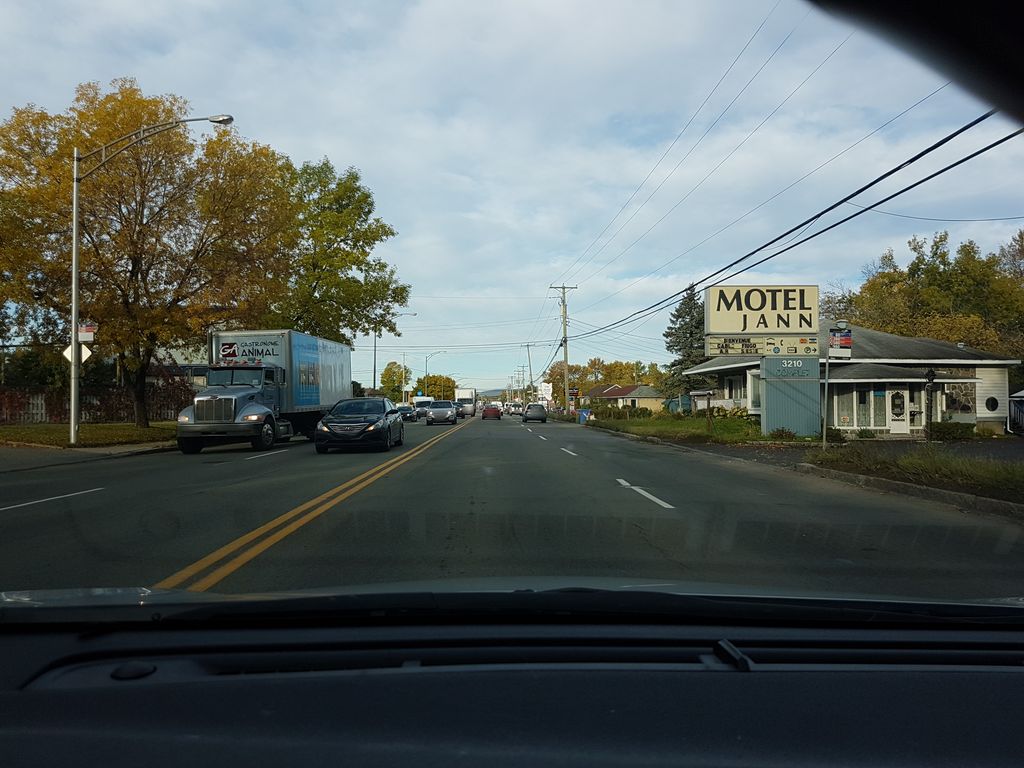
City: quebec_city